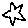
Label: star